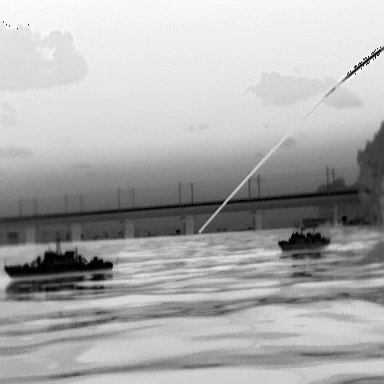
There are two warships in the infrared image.